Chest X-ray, AP view. Patient: 44 years old, sex M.
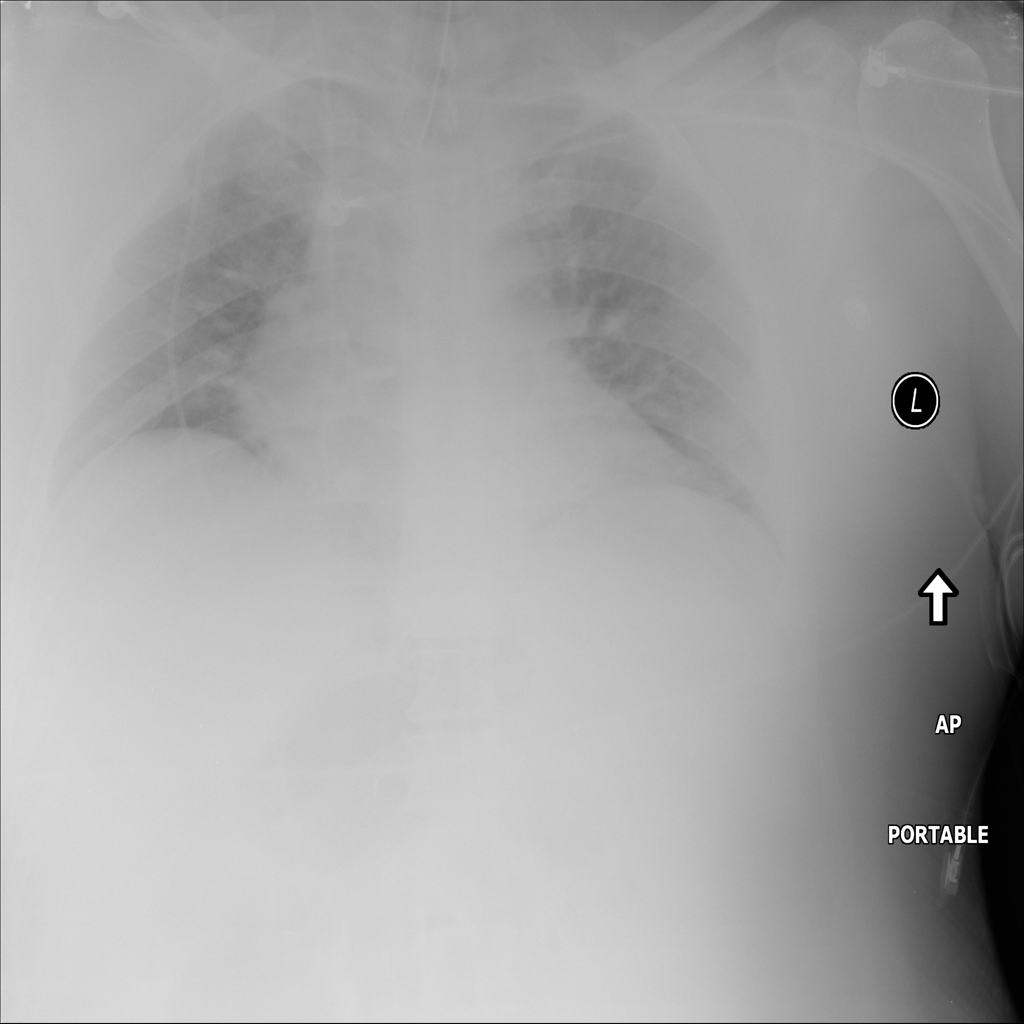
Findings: No Finding